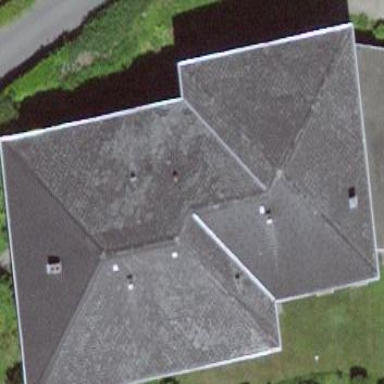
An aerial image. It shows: Residential building.